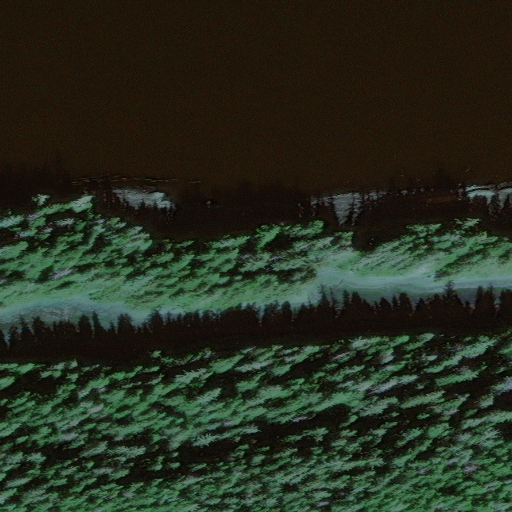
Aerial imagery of island in Alaska named Deception Island containing only unknown